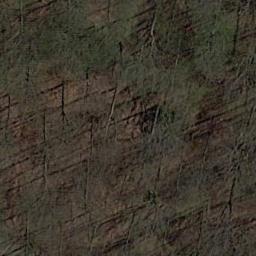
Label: forest